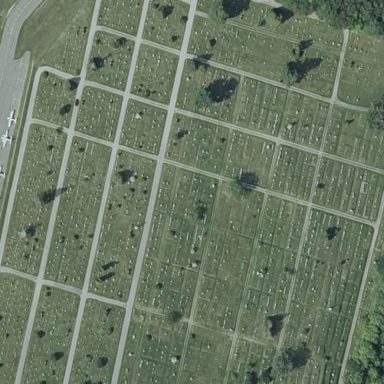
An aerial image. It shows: Grave yard.